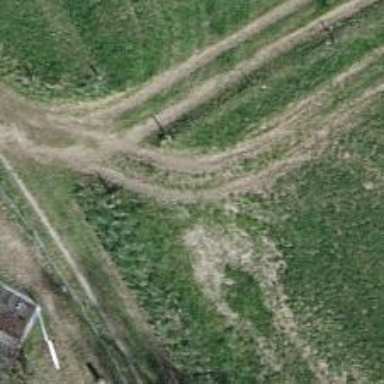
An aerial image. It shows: Grassy track with grade5 tracktype.